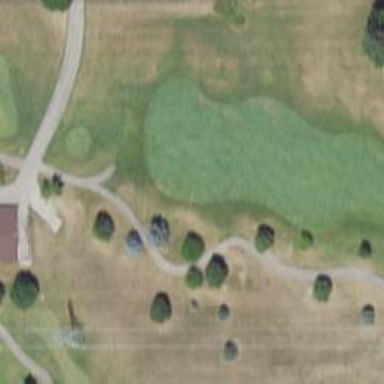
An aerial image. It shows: Path used for both walking and golf.